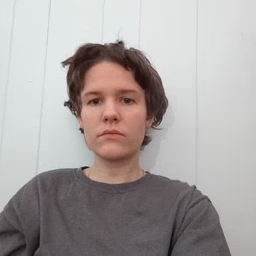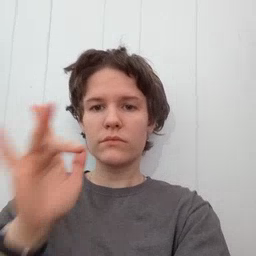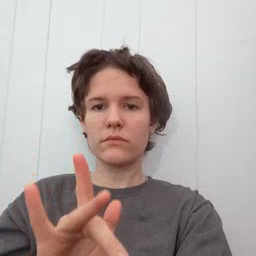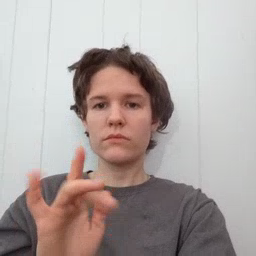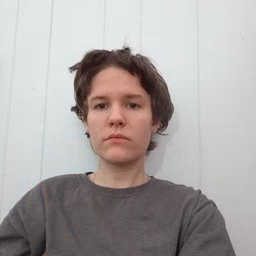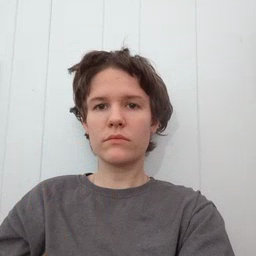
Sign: touch